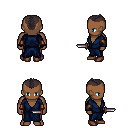
a pixel art fantasy rpg character, male body template, human, dark skin, blue robe, teal pants, raven short mohawk hairstyle, cloth bracers, brown shoes, dagger, four views (front, back, left, right), 2x2 character sprite sheet, small pixel art, hard edges, no anti-aliasing